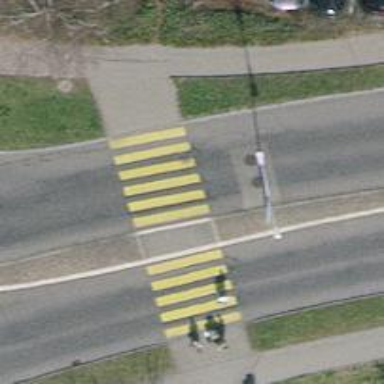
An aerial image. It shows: Uncontrolled zebra crossing with pedestrian island.